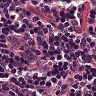
Metastatic tissue present: no